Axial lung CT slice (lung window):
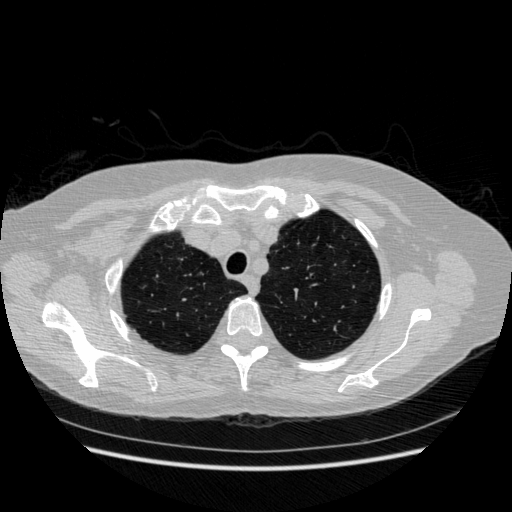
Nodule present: no